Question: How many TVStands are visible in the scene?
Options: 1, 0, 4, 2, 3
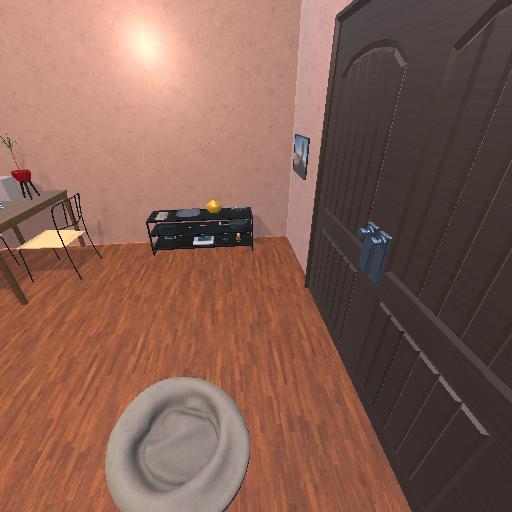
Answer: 1